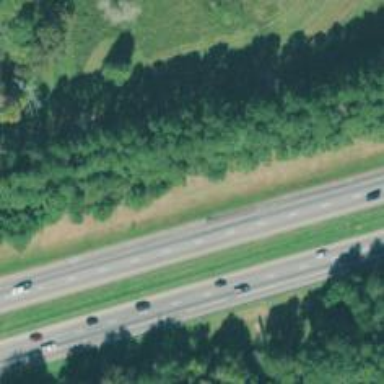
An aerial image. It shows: Asphalt motorway.